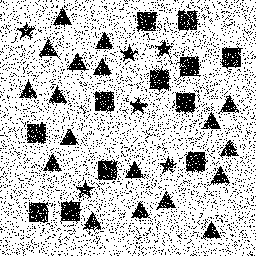
Squares: 12
Triangles: 18
Stars: 6
Total shapes: 36